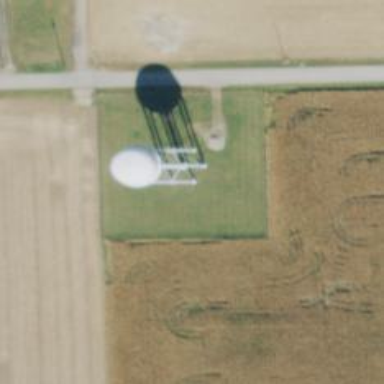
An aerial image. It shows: Water tower that is man-made.